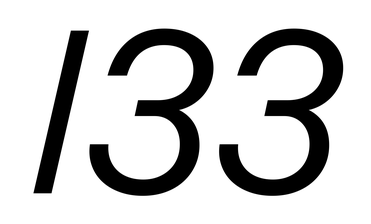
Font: InstrumentSans-Italic_Italic